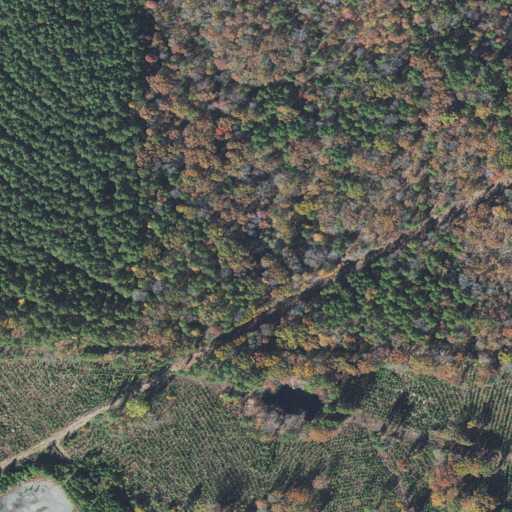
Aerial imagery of mountain in Arkansas named Negro Hill containing evergreen forest, deciduous forest, mixed forest, shrub, medium intensity development, and open development